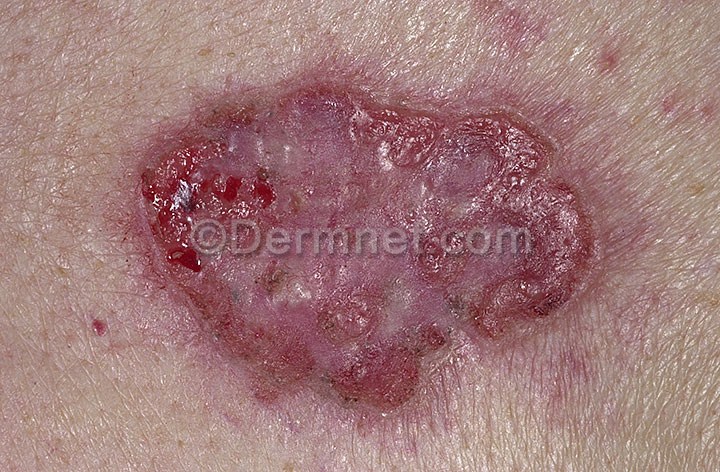
Disease: Actinic Keratosis Basal Cell Carcinoma and other Malignant Lesions